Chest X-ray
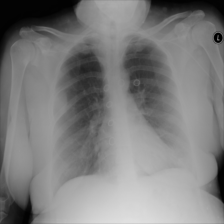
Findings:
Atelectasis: negative
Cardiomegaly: negative
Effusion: negative
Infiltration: negative
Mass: positive
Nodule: negative
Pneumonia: negative
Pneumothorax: negative
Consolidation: negative
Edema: negative
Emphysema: negative
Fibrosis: negative
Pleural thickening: negative
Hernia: negative